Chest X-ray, PA view. Patient: 42 years old, sex F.
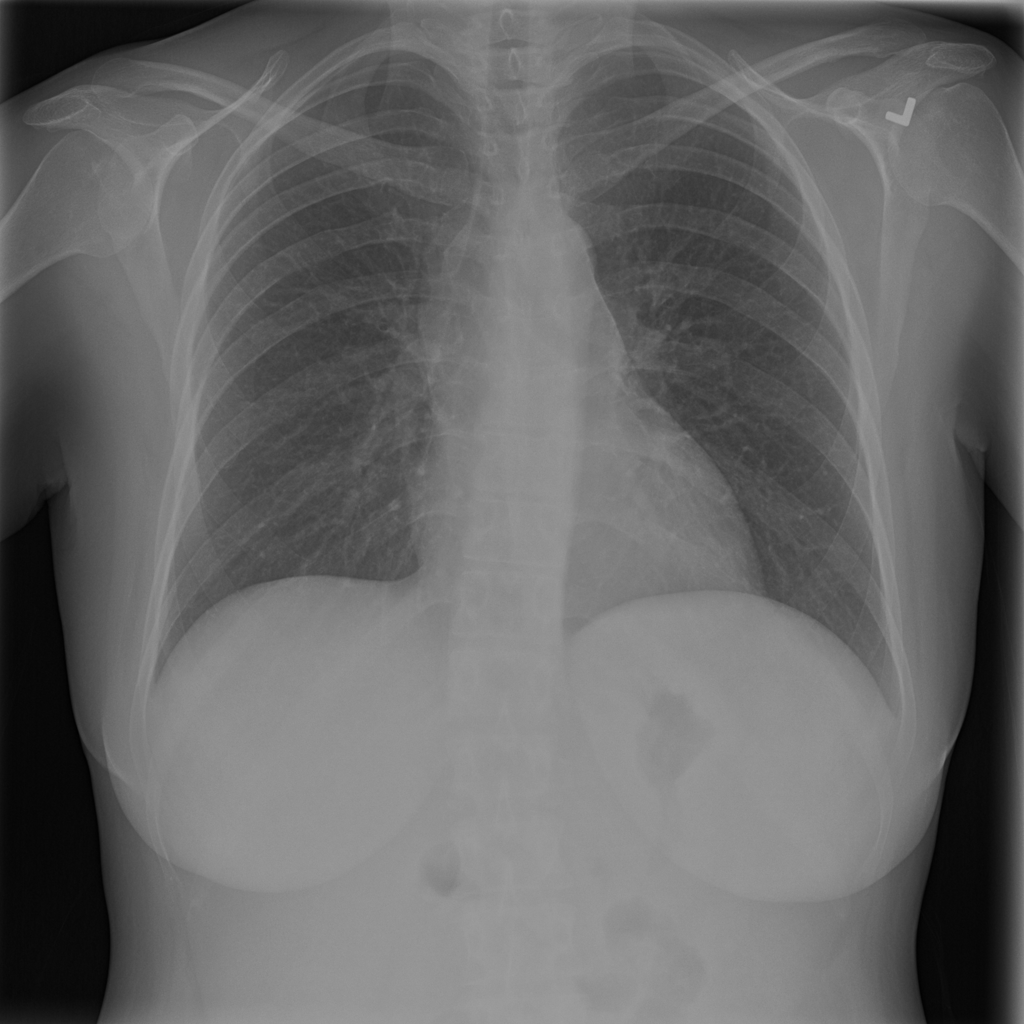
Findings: No Finding